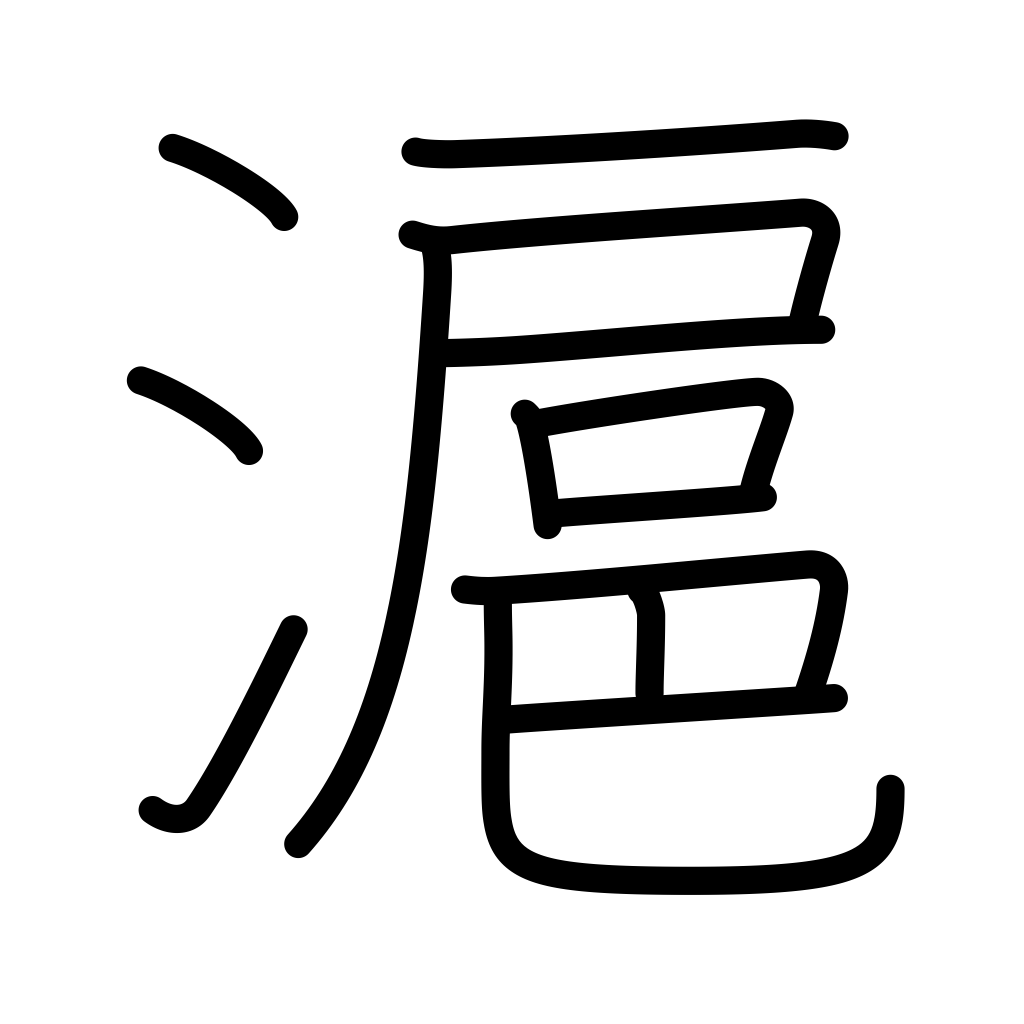
Meaning: weir, another name for Shanghai